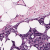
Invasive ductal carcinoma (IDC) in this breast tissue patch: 1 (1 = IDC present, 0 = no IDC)